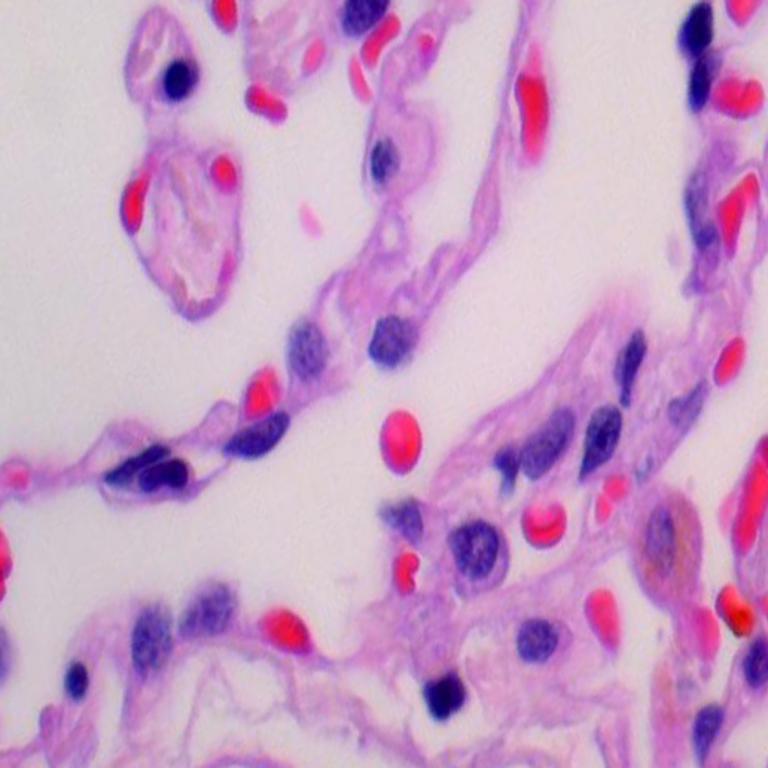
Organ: lung
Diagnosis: benign